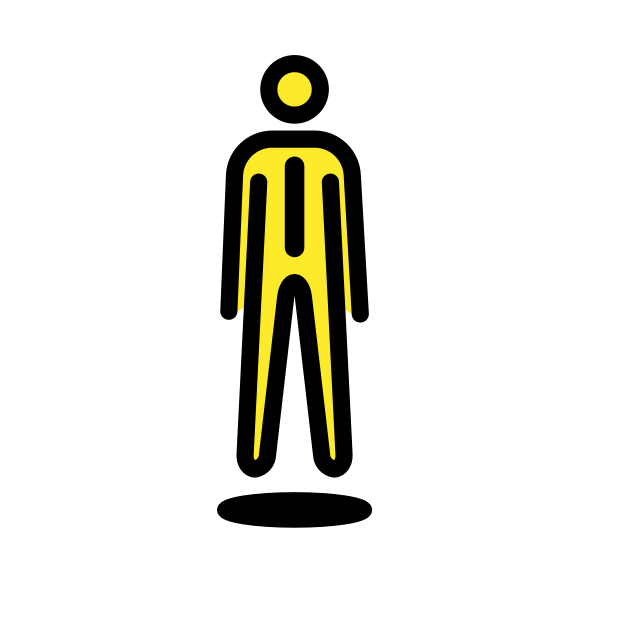
Emoji: 🕴
Name: man in business suit levitating
Unicode: 0x1f574